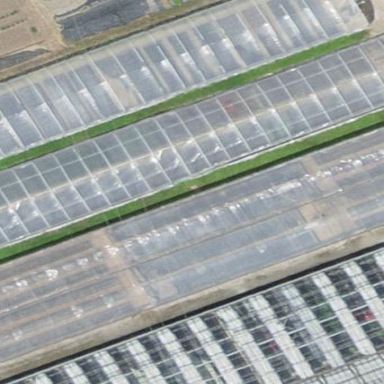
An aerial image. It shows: Greenhouse.